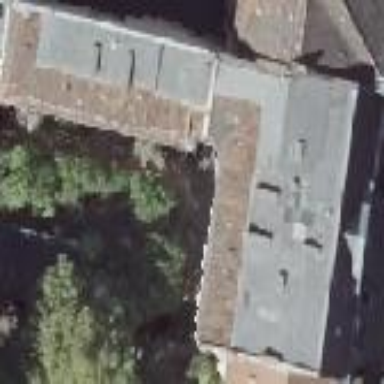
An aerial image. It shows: Apartment building with double saltbox roof shape.